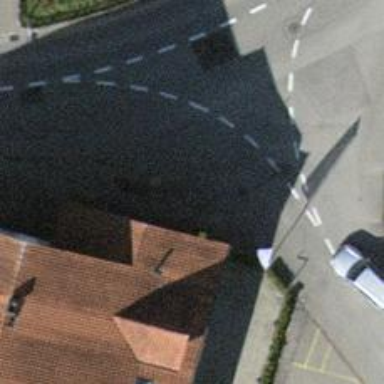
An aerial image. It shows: Post box.